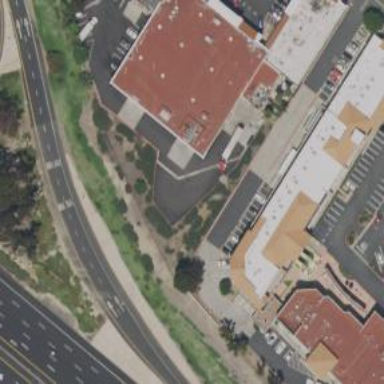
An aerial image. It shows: Building that houses supermarket.